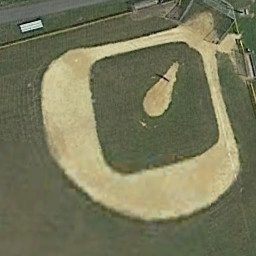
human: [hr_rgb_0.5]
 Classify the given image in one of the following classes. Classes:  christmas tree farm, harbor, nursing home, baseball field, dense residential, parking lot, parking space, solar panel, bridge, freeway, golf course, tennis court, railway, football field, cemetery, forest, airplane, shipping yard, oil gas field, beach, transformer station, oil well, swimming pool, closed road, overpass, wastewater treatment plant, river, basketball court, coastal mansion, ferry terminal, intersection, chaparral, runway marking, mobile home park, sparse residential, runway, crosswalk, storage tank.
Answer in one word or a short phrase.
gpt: baseball field